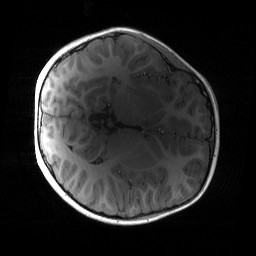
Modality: T1w
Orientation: axial
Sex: male
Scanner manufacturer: siemens
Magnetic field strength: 3 T
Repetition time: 1.9 s
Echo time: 0.00243 s